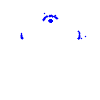
Particle: pion